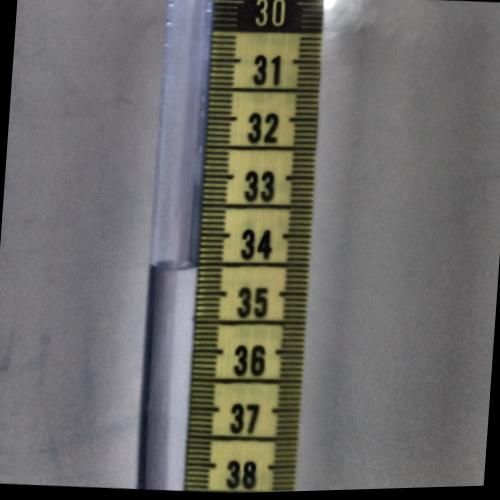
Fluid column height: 34.5 cm